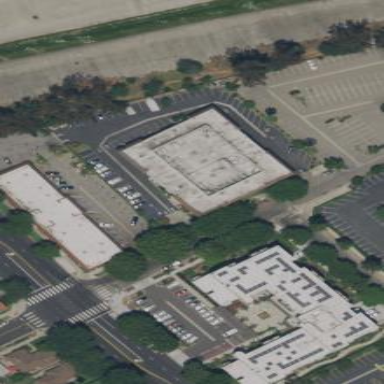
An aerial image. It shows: Warehouse building.